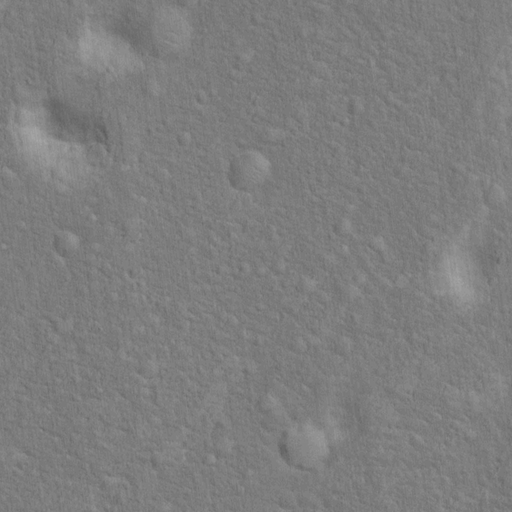
Classes present: Background, Cone